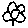
Label: flower